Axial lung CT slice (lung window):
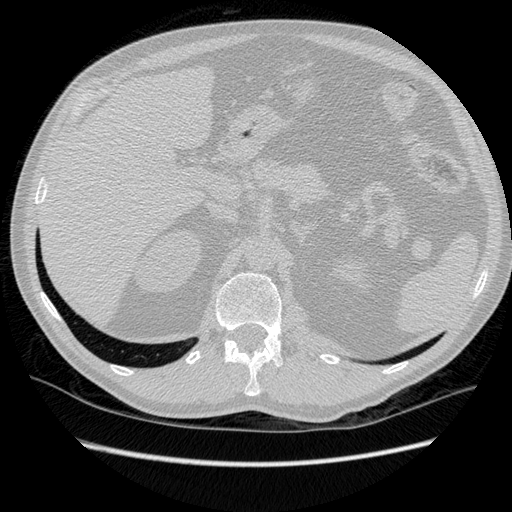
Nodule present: no